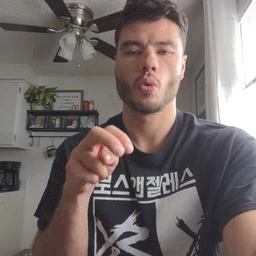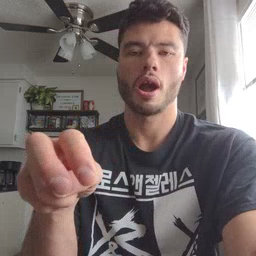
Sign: ride